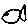
Label: fish